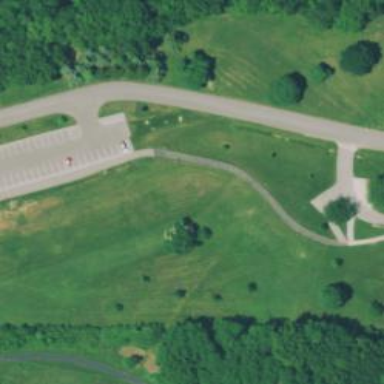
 which is leisure land designated for disc golf."